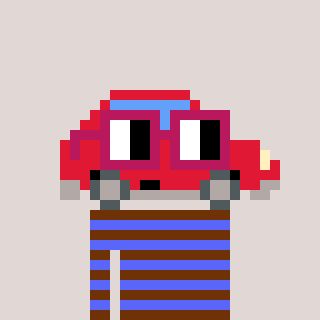
a pixel art character with square dark red glasses, a car-shaped head and a purple-colored body on a warm background